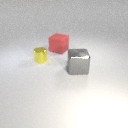
large gray metal cube to the right of small yellow metal cylinder